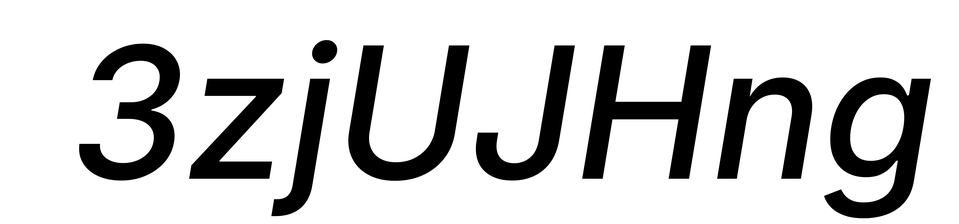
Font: Inter-Italic_Medium_Italic